Interaction volume radius: 5 \u00c5
Interaction volume height: 45 \u00c5
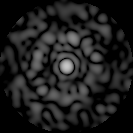
Disorder parameter: 0.8562